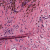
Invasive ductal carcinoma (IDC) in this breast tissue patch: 0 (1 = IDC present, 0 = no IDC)